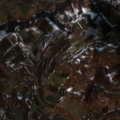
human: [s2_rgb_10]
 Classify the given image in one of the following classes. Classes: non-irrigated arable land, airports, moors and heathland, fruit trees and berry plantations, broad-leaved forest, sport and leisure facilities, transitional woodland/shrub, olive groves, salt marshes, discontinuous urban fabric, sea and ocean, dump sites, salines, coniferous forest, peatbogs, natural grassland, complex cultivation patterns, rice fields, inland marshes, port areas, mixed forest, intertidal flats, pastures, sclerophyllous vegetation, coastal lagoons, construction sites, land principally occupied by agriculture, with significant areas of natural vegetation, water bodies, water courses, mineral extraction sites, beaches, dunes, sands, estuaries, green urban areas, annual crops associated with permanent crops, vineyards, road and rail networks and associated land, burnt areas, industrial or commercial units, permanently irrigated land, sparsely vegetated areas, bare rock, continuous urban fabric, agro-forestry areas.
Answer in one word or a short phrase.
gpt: discontinuous urban fabric, complex cultivation patterns, land principally occupied by agriculture, with significant areas of natural vegetation